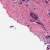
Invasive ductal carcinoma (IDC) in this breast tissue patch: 0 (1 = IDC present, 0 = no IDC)